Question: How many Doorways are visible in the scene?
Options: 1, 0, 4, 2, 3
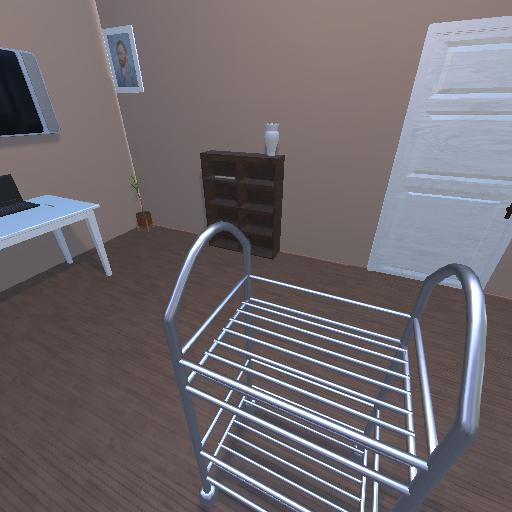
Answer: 1